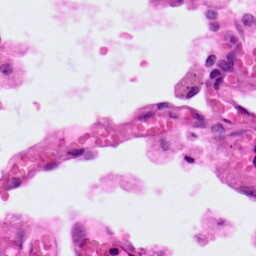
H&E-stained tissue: Lung